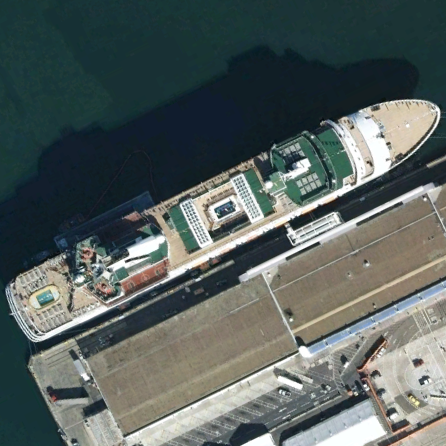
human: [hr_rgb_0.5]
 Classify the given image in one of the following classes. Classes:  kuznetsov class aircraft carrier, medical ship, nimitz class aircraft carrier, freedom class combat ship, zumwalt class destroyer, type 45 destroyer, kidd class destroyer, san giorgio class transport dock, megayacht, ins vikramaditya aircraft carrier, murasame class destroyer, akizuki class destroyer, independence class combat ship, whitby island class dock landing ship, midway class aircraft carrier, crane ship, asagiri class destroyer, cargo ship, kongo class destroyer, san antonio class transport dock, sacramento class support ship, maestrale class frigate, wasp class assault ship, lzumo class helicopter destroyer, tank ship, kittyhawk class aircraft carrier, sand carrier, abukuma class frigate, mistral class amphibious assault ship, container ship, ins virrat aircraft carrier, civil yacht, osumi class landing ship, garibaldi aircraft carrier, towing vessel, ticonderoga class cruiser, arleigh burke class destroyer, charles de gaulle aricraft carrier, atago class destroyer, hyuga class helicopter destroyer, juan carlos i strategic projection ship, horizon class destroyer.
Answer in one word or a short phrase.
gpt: Megayacht